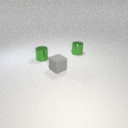
small gray rubber cube in front of small green metal cylinder